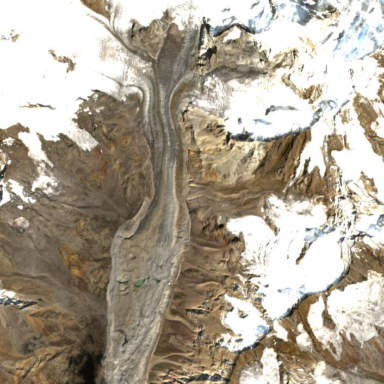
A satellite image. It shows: Majestic glacier in the distance.